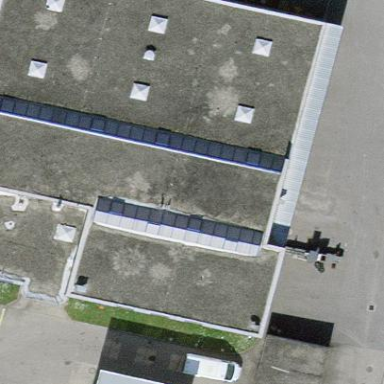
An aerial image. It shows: Industrial building.